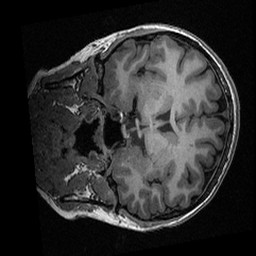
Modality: T1w
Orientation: coronal
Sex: female
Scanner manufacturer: ge
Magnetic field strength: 3 T
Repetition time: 0.0064 s
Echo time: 0.00281 s